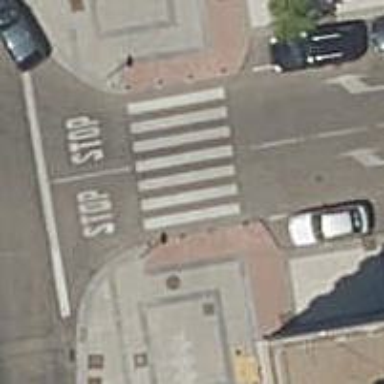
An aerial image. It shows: Uncontrolled zebra crossing on footway.